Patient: sex M, age 44
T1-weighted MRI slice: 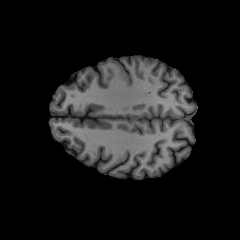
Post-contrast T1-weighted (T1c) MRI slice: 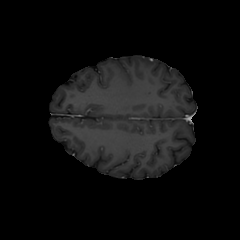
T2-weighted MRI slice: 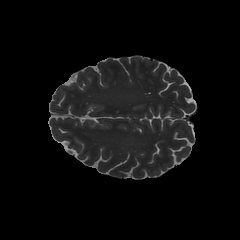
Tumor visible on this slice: no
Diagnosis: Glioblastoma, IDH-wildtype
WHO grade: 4